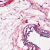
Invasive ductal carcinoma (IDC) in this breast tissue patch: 0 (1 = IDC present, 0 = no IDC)